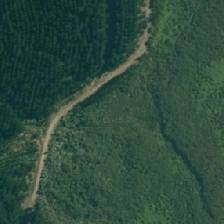
Land cover: herbaceous_freshwater_vege